Question: I use data.plist for populating UITableView. And I need to add cells with titles from String in the Dictionary and in the Array. How can i do it?
'''
Root
--Array
-----Dictionary
-------**String**
-------Array2
-----Dictionary
-------**String**
-------Array2
'''
I am using this code in viewDidLoad:
'''
NSString *path = [[NSBundle mainBundle] pathForResource:@"Data"
ofType:@"plist"];
NSDictionary *dictionary = [[NSDictionary alloc] initWithContentsOfFile:path];
_mathArray = [dictionary objectForKey:@"Title"];
'''
But it loads String, and String2
'''
Root
--Array
-----Dictionary
-------String2
-------Array2
-----Dictionary
-------String2
-------Array2
-----**String**
'''

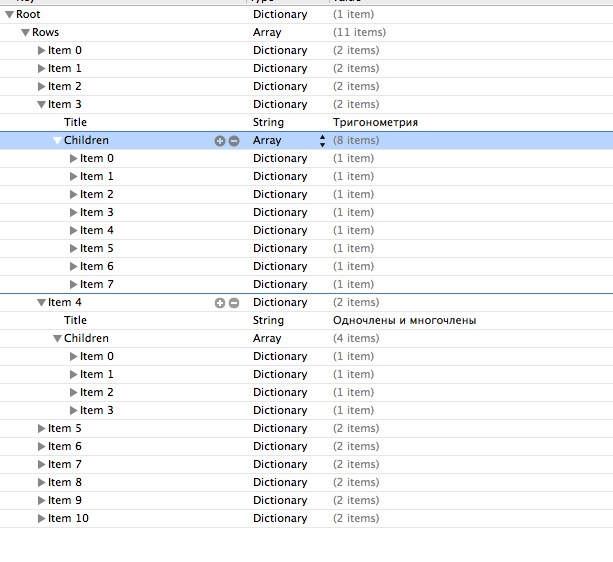
Answer: I assume you can access the plist and is stored in a Dictionary or Array. So I assume you have the data in an Array already.
so in cellForRowAtIndexPath. You get the dictionary out by doing
'''
NSDictionary* cellData = [plistArray objectAtIndex:indexPath.row];
[cell.textLabel setText:[cellData objectForKey:@"Title"]];
'''
This would set the cell text label to the title in your plist array.